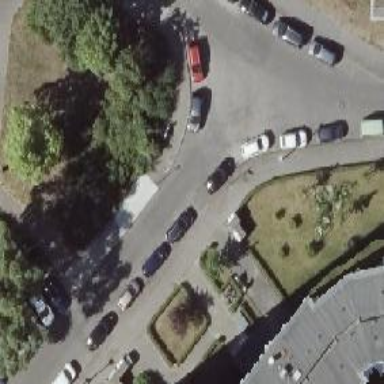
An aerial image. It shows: Unmarked crossing on the road.